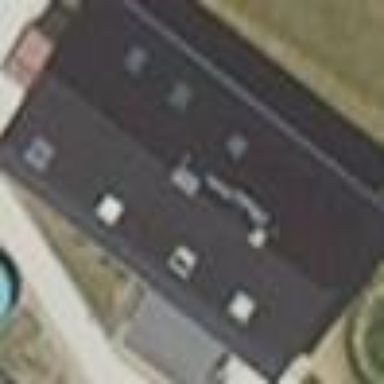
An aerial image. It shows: Simple and straightforward house.